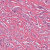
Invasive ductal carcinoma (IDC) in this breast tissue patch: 1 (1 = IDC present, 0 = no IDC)